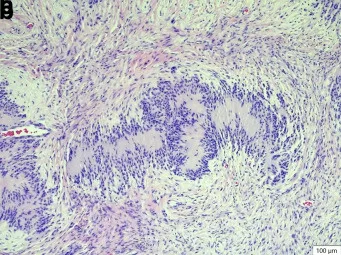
Histopathology of the melanocytic schwannoma (neoplasm A). . (
a) Low magnification revealing the non-encapsulated, expansile, cell dense proliferation of neoplastic spindloid cells displacing the dermis and adnexa. Also note the verocay bodies present within this cellular proliferation (HE stain, 40x magnification).
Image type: pathology (h&e)